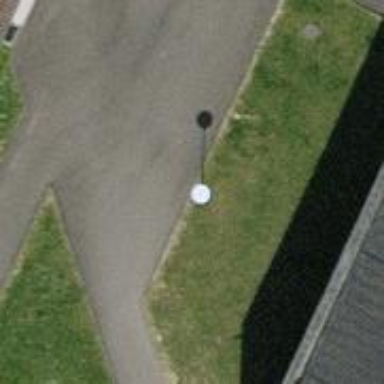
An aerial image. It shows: Pole serving as support.